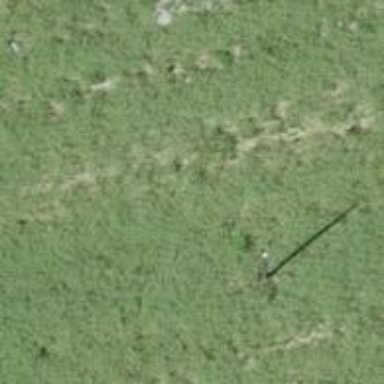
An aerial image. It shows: Power pole.